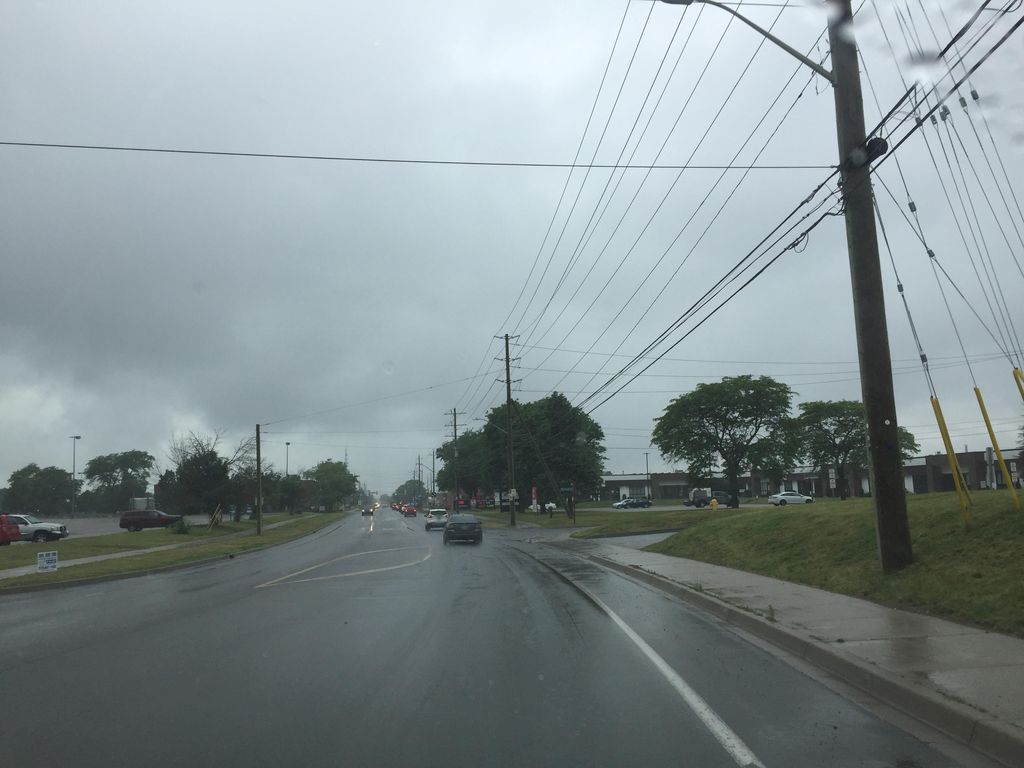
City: kitchener-waterloo